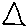
Label: triangle